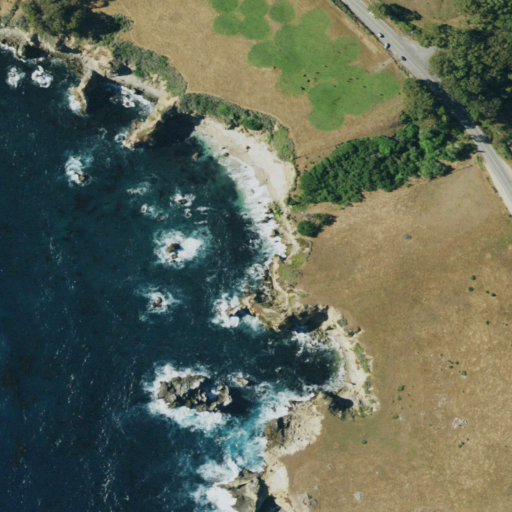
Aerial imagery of valley in California named Palo Colorado Canyon containing open water, grassland, shrub, mixed forest, herbaceous wetlands, open development, evergreen forest, low intensity development, and medium intensity development